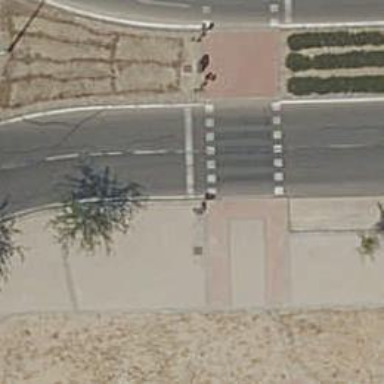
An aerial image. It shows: Crossing with traffic signals.